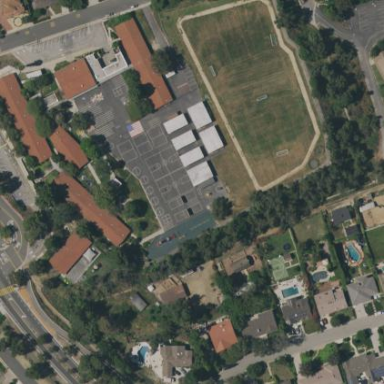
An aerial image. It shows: School.